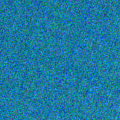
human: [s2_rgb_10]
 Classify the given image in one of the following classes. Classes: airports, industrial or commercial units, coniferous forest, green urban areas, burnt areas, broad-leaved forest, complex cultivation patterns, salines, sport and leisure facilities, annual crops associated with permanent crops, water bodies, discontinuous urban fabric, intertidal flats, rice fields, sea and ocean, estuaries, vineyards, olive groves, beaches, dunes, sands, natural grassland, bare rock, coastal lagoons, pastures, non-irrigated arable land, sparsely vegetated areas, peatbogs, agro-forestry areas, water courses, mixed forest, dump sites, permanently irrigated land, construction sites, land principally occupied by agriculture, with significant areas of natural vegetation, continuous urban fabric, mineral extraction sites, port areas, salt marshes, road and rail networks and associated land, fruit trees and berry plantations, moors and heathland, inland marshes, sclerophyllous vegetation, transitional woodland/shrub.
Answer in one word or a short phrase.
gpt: sea and ocean